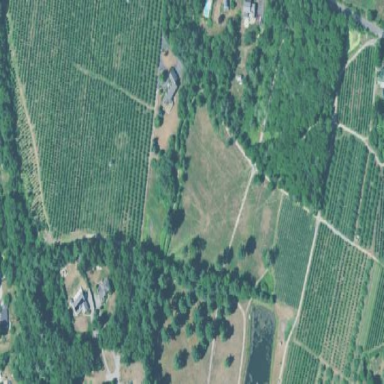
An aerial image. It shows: Orchard.